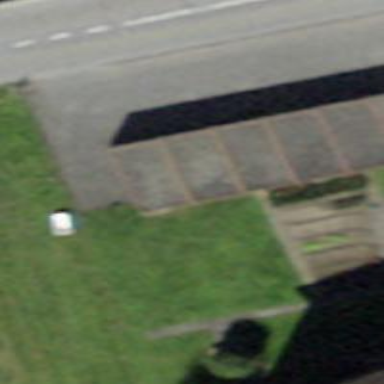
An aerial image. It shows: Group of garages.